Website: macys
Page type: billing-address
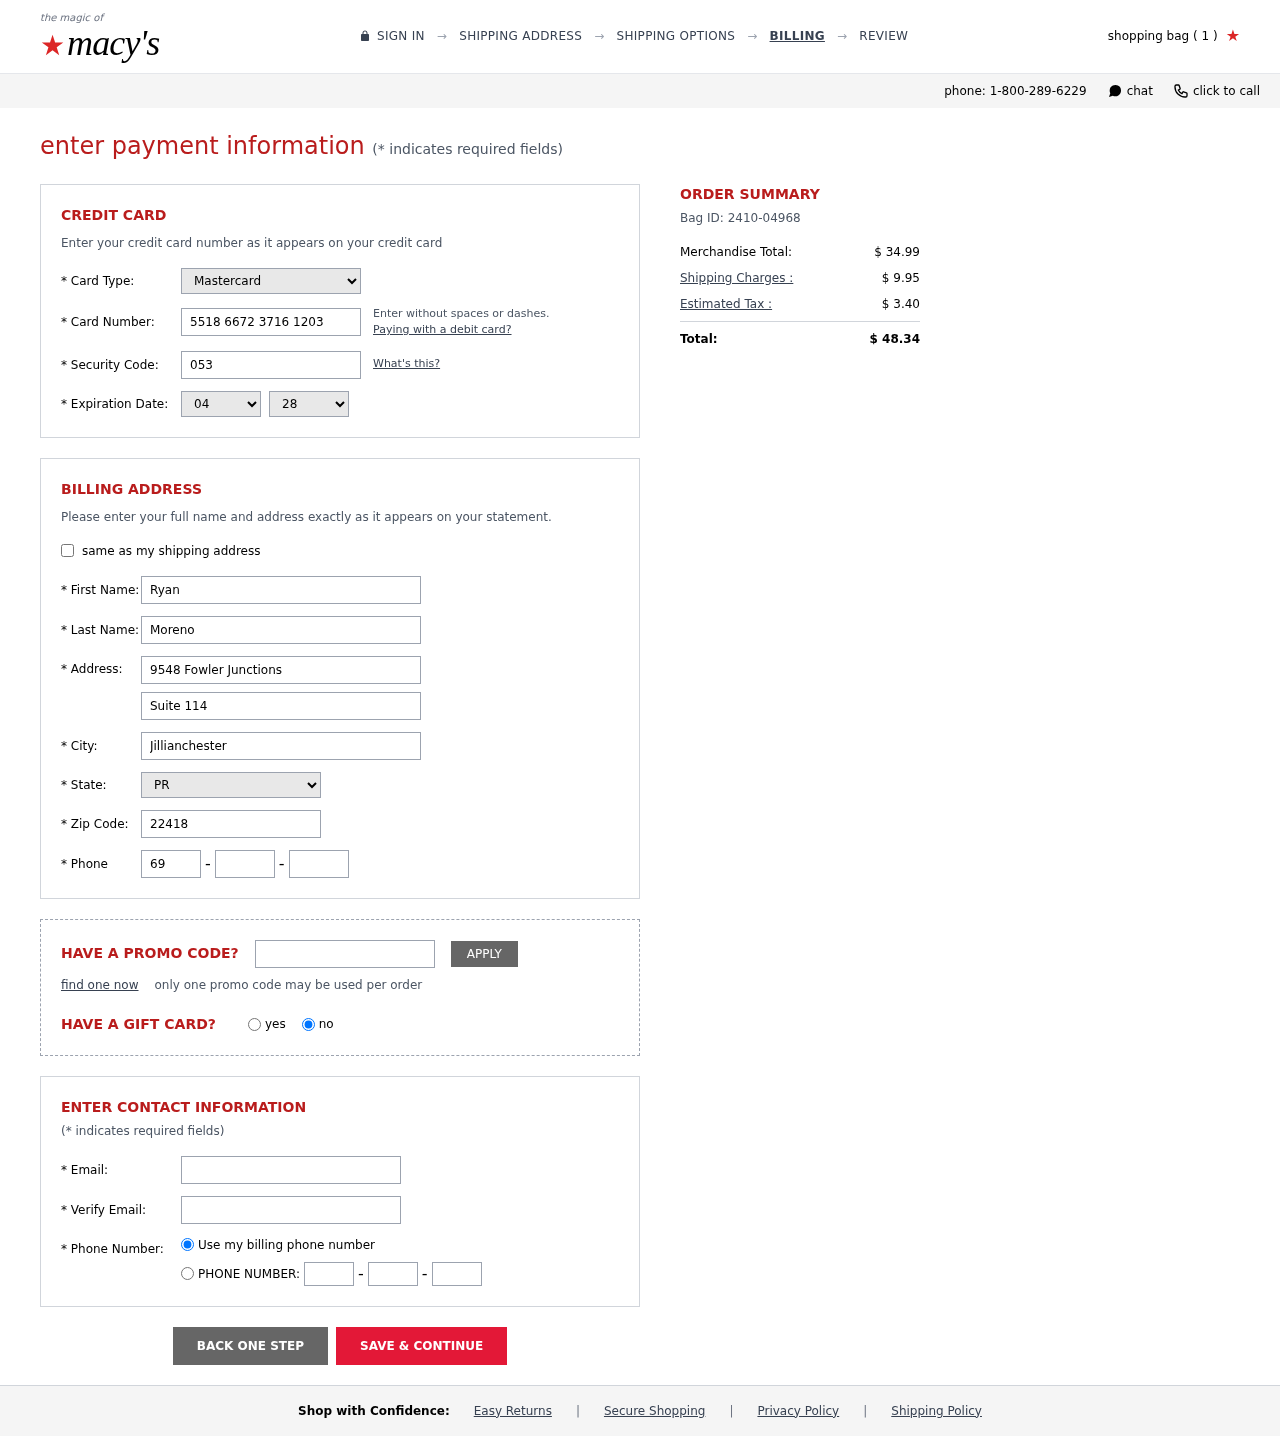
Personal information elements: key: PII_CARD_CVV
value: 053
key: PII_CARD_EXPIRY_MONTH
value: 04
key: PII_CARD_EXPIRY_YEAR
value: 28
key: PII_CARD_NUMBER
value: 5518 6672 3716 1203
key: PII_CARD_TYPE
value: Mastercard
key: PII_CITY
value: Jillianchester
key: PII_EMAIL
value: ryan.moreno@hotmail.com
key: PII_FIRSTNAME
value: Ryan
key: PII_LASTNAME
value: Moreno
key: PII_PHONE_AREA
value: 697
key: PII_PHONE_PREFIX
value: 437
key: PII_PHONE_SUFFIX
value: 0453
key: PII_POSTCODE
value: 22418
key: PII_STATE_ABBR
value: PR
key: PII_STREET
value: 9548 Fowler Junctions
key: PII_STREET2
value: Suite 114
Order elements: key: ORDER_NUM_ITEMS
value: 1
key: ORDER_ID
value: Bag ID: 2410-04968
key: ORDER_SUBTOTAL
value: $ 34.99
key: ORDER_SHIPPING_COST
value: $ 9.95
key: ORDER_TAX
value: $ 3.40
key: ORDER_TOTAL
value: $ 48.34